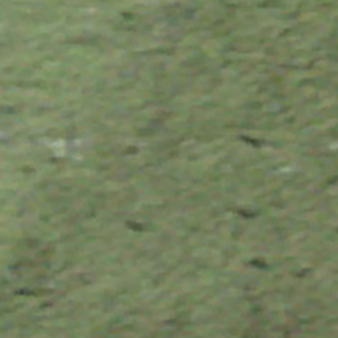
Label: other